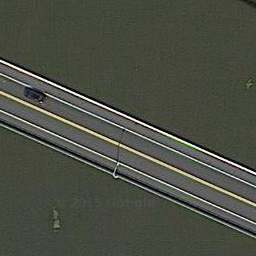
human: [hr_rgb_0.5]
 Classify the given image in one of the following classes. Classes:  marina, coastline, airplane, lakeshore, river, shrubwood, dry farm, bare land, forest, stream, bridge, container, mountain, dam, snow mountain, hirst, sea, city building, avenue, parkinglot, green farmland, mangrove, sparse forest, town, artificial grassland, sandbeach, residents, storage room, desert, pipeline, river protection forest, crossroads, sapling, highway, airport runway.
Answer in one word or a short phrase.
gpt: bridge